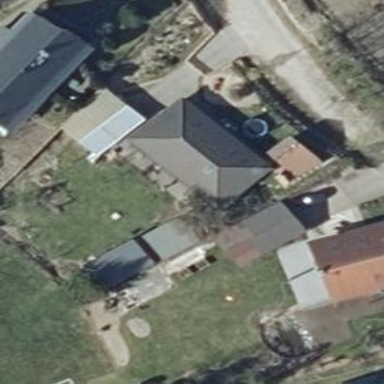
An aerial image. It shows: Simple and straightforward house.